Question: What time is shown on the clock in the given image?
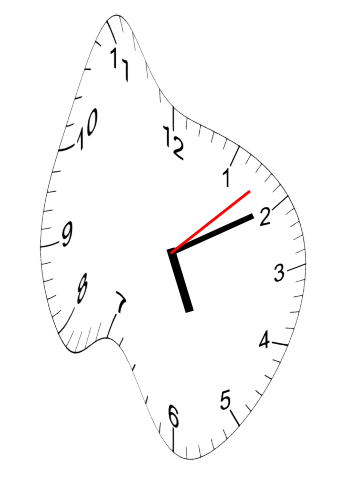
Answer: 05:10:08